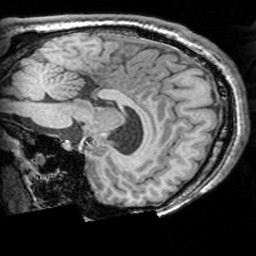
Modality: T1w
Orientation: sagittal
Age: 28
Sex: male
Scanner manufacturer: siemens
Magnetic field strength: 3 T
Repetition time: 1.63 s
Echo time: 0.00311 s